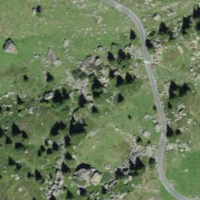
EUNIS habitat code: 26
Species observed at this site:
Marmota marmota